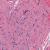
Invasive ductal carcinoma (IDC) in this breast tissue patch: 0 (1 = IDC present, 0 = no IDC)